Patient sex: M
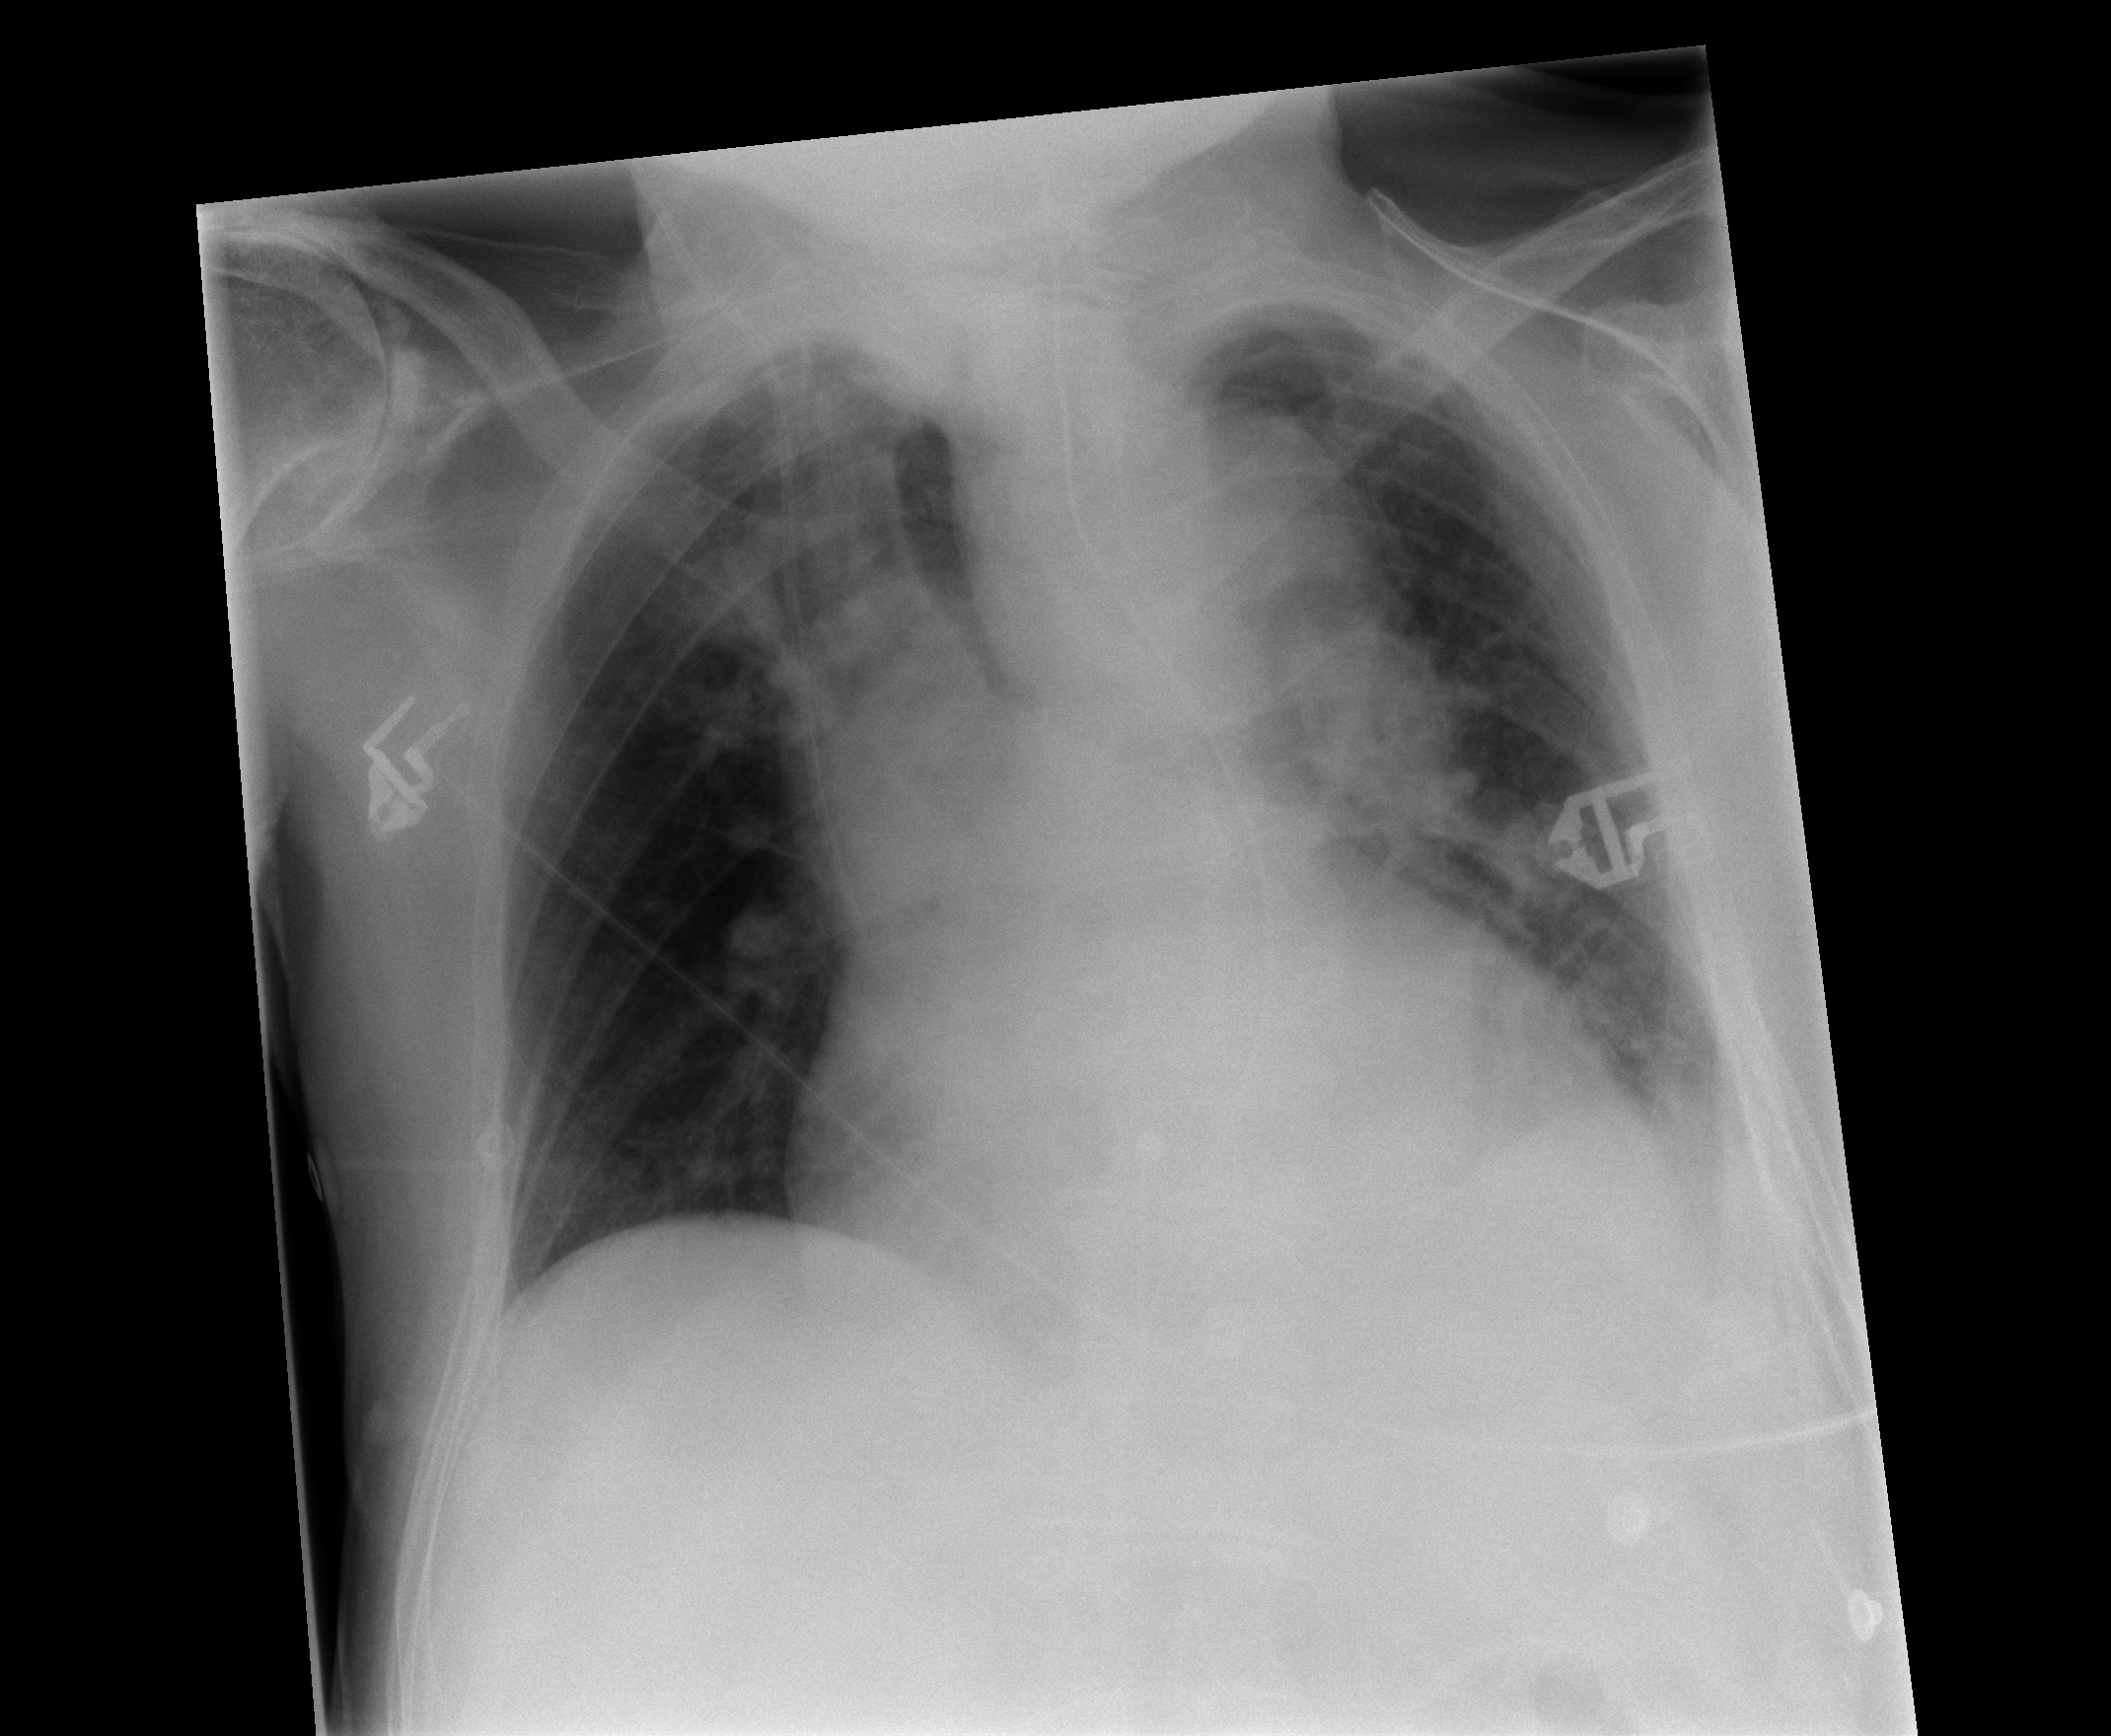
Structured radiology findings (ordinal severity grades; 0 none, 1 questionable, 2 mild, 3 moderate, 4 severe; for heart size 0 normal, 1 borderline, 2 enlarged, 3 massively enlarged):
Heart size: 2
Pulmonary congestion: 2
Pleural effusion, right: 0
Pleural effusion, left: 2
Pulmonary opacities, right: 2
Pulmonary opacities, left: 0
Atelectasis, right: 2
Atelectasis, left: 2